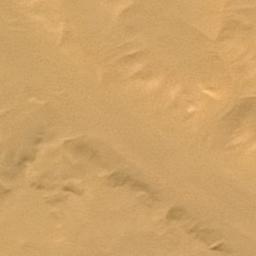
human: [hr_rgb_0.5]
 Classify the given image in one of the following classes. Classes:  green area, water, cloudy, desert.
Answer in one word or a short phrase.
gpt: desert